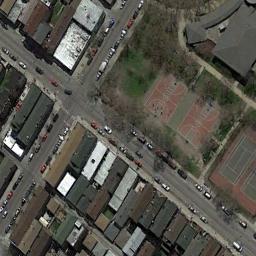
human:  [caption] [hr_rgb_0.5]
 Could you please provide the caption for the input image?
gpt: There are two basketball courts surrounded by trees and houses with a road pass by .

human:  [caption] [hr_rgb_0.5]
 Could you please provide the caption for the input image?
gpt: Two basketball courts next to two badminton courts and the residential area beside .

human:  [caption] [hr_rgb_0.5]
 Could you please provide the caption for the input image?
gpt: The basketball courts are one street away from the residential area,With some trees nearby .

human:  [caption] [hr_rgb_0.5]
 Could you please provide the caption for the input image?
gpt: There are two basketball courts at the bottom of the picture .

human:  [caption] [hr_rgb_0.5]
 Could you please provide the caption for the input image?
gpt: Many cars are on the road beside the basketball courts .